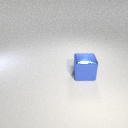
large blue metal cube